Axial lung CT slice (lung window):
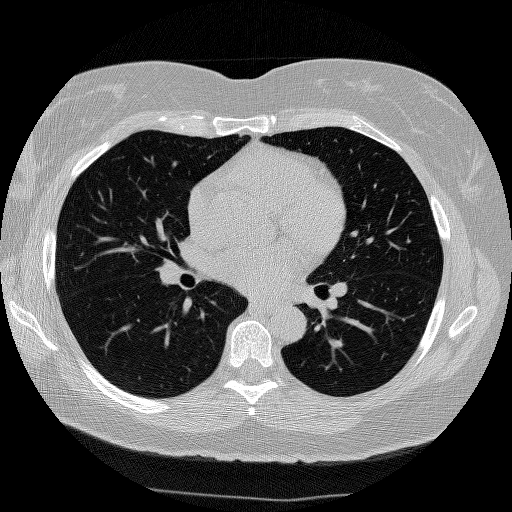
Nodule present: no